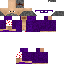
A male human skin with dark skin, wearing brown bald dressed in a purple robe top and brown pants, featuring a closed mouth.